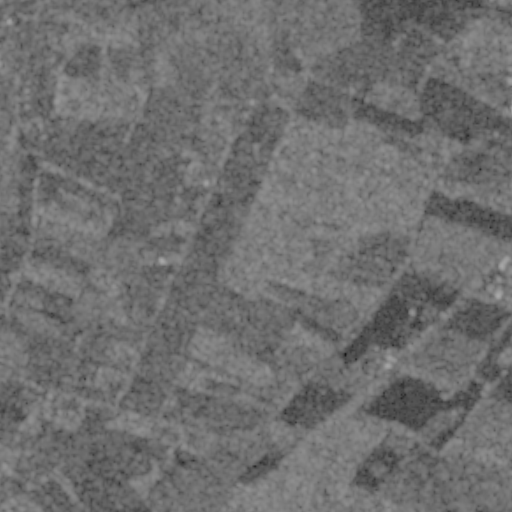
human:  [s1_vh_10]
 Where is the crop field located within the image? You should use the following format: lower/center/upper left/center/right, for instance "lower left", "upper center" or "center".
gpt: The crop field is located in the upper right of the image.
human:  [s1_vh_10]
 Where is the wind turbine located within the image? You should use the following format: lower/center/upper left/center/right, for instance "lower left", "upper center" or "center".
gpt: The wind turbine is located in the lower center of the image.
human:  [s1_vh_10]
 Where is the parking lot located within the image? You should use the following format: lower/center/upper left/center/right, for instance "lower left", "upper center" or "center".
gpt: There is no parking lot in the image.

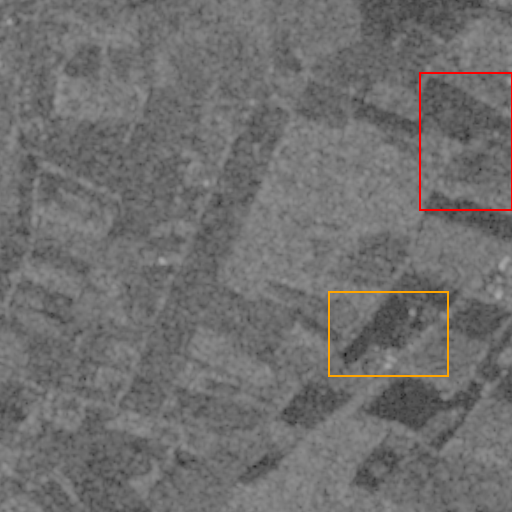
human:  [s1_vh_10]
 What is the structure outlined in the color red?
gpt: The structure outlined in red is a crop field.
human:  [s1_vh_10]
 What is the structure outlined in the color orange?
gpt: The structure outlined in orange is a quarry.
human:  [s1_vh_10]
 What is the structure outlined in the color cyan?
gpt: There is no cyan outline.